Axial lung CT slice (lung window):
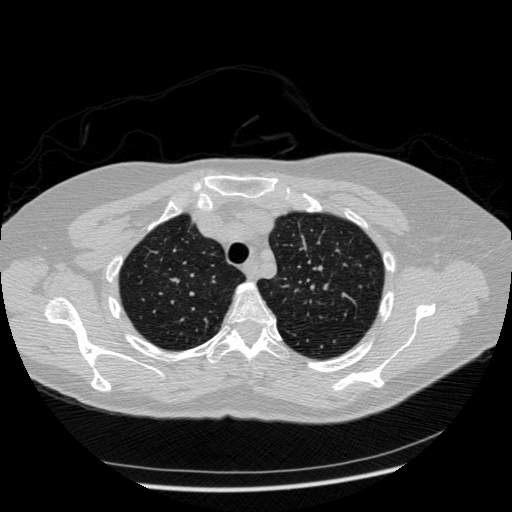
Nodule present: no